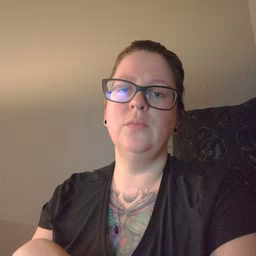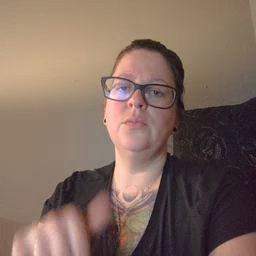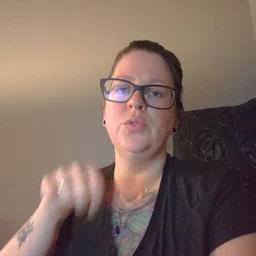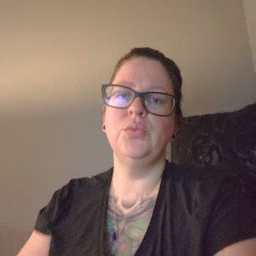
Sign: girl